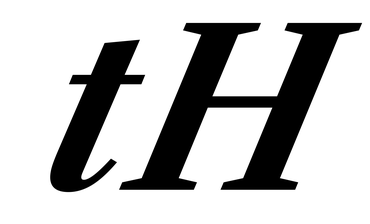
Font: LibreCaslonText-Italic_Bold_Italic